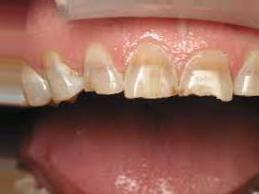
Condition: Tooth Discoloration